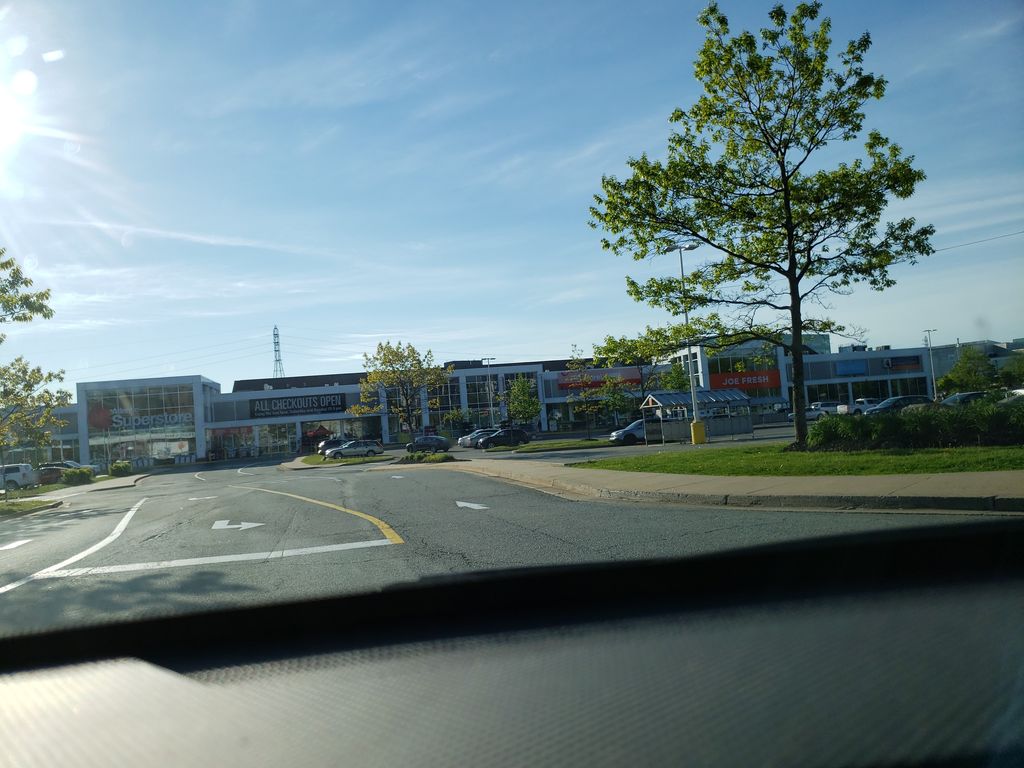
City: halifax